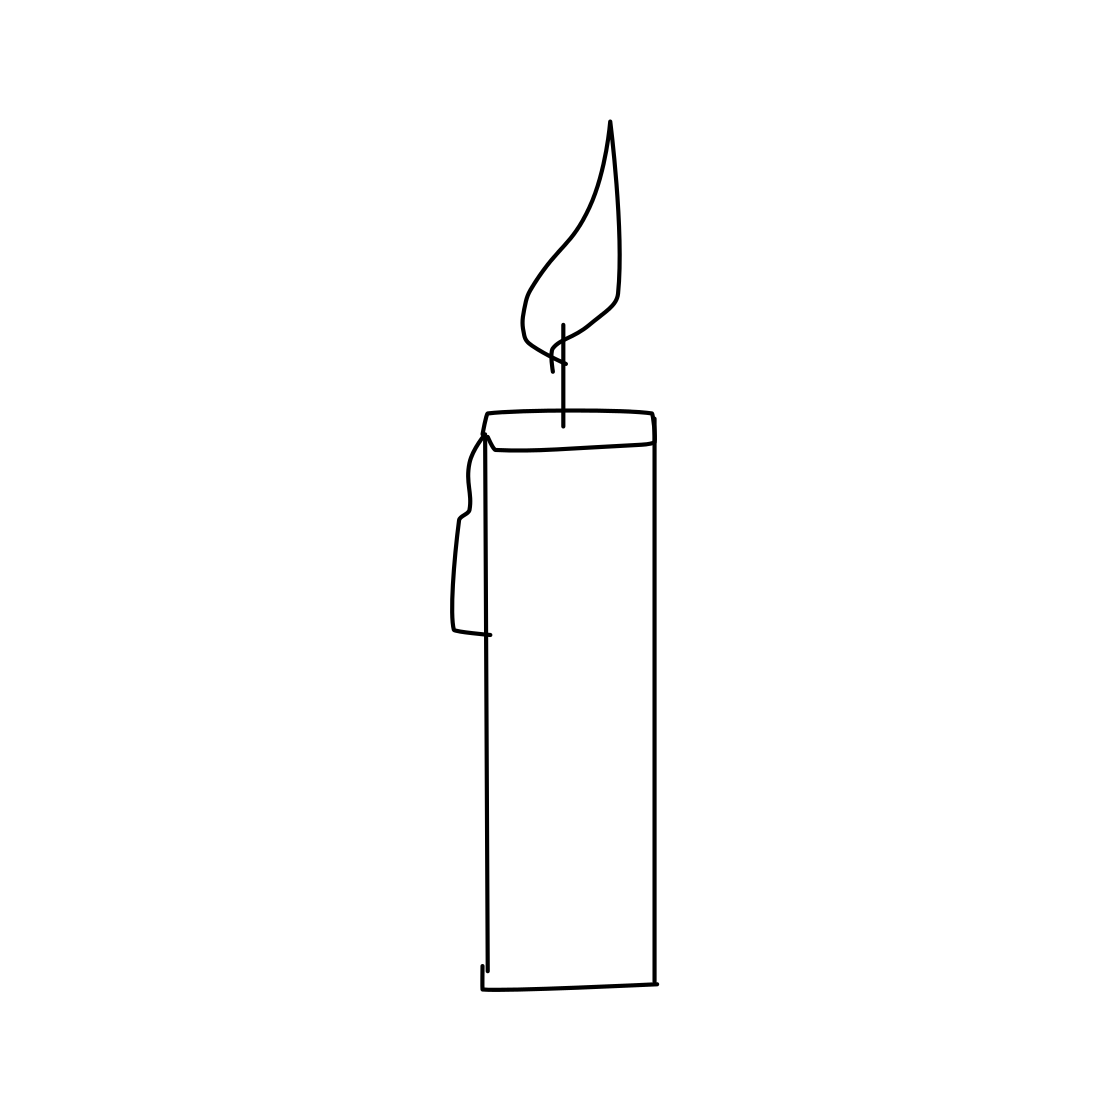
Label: candle